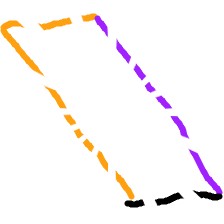
Shape: parallelogram